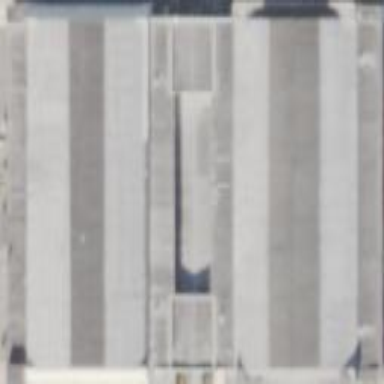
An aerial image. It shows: Hangar building at the airport.